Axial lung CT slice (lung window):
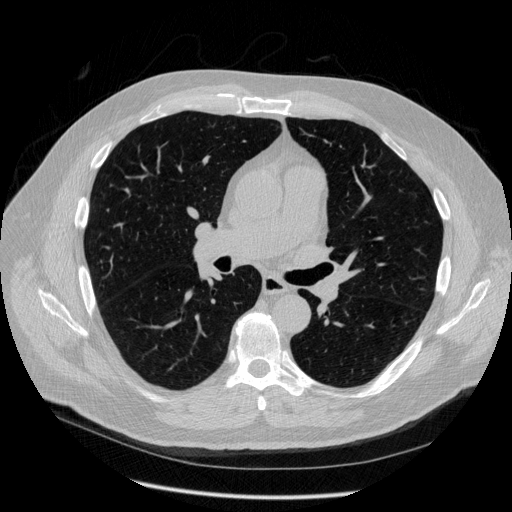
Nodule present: no